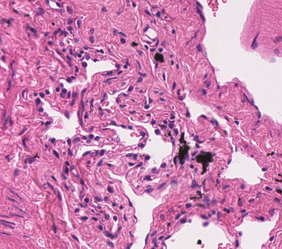
Tumor epithelial tissue: no
Tumor-associated stroma tissue: no
Normal tissue: yes